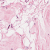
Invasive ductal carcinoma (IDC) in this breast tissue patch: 0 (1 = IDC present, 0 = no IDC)